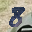
Label: 8